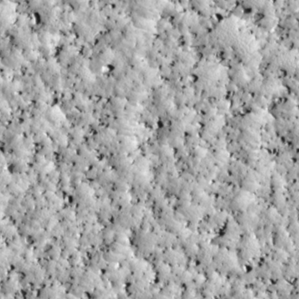
Label: non_frost